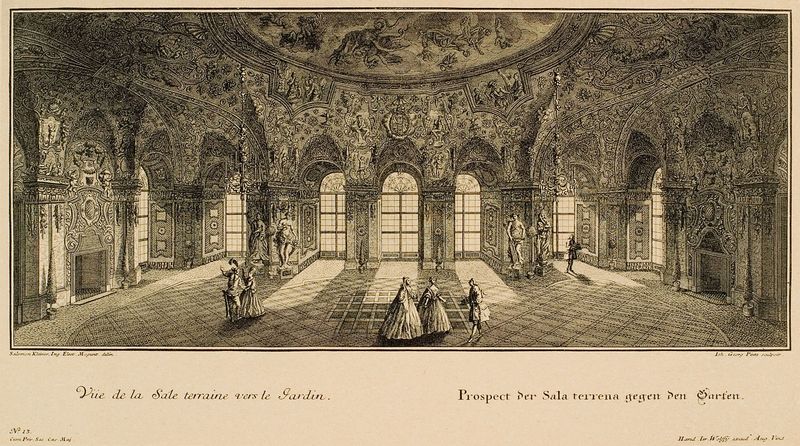
Titel: Prospect der Sala Terrena gegen den Garten
Künstler: Salomon Kleiner
Schlagwörter: gemälde, mann, schatten, frauen, menschen, blumen, elegant, fenster, frankreich, frau, kleider, licht, männer, schmuck, schwarz, skizze, säulen, zeichnung, gebäude, schloss, ball, tanz, wand, sonne, boden, figur, gold, decke, oper, renaissance, rokoko, kamin, kamine, garten, statue, hof, saal, figuren, französisch, kuppel, könig, dekor, wandgemälde, wandmalerei, deutsch, halle, wände, fussboden, gewölbe, stich, französich, verziert, statuen, höfisch, rokokko, deckengemälde, fließen, prunk, perücken, verspielt, and, versailles, ballsaal, jardin, prospect, sala terrena, mailand, skulput, prospect der sala terrena gegen den garten